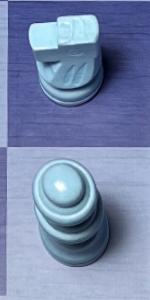
Label: Queen_White